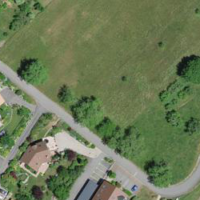
EUNIS habitat code: 52
Species observed at this site:
Euonymus europaeus